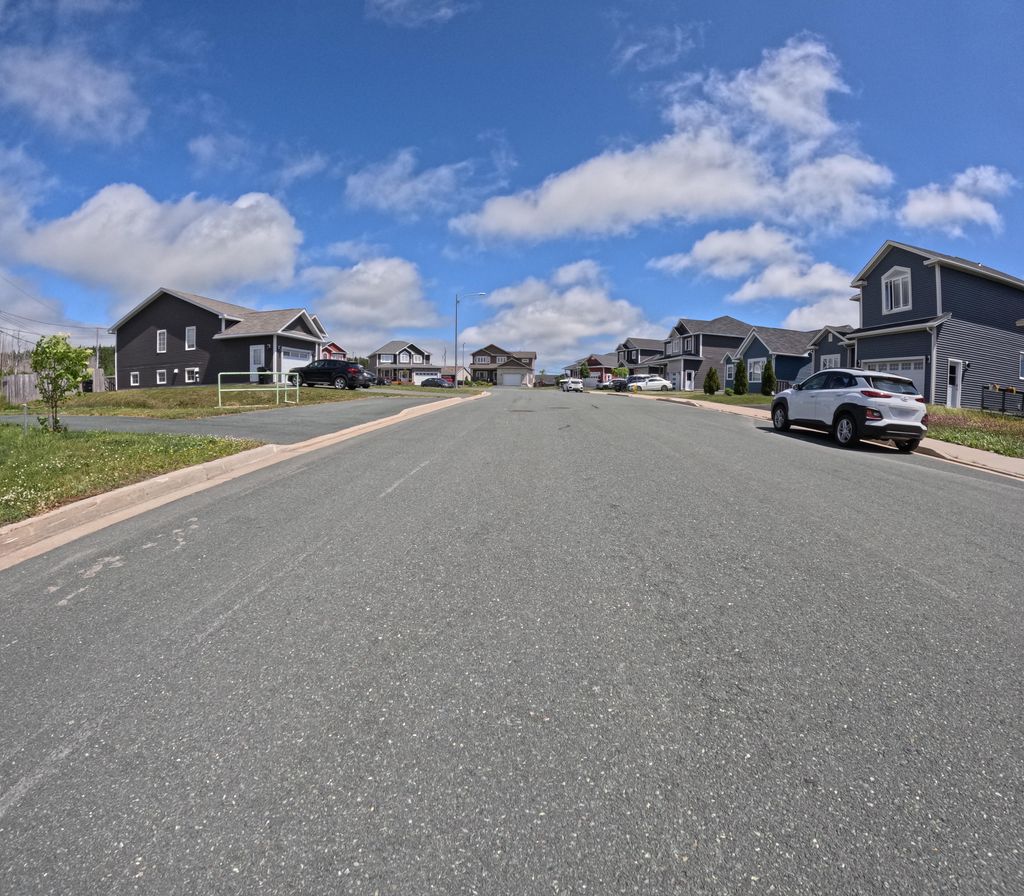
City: st_johns